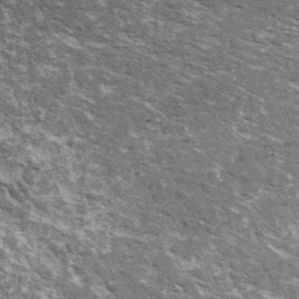
Label: frost